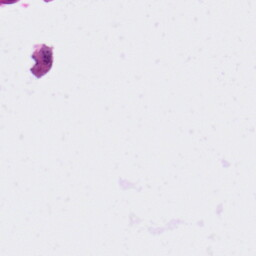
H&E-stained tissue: Colon